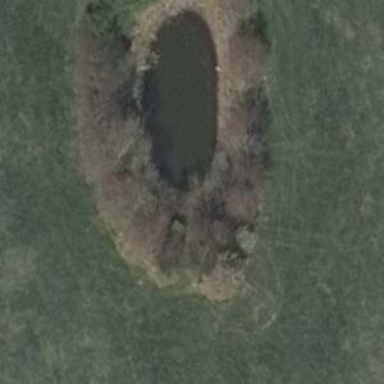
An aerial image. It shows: Pond with natural water.